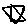
Label: star